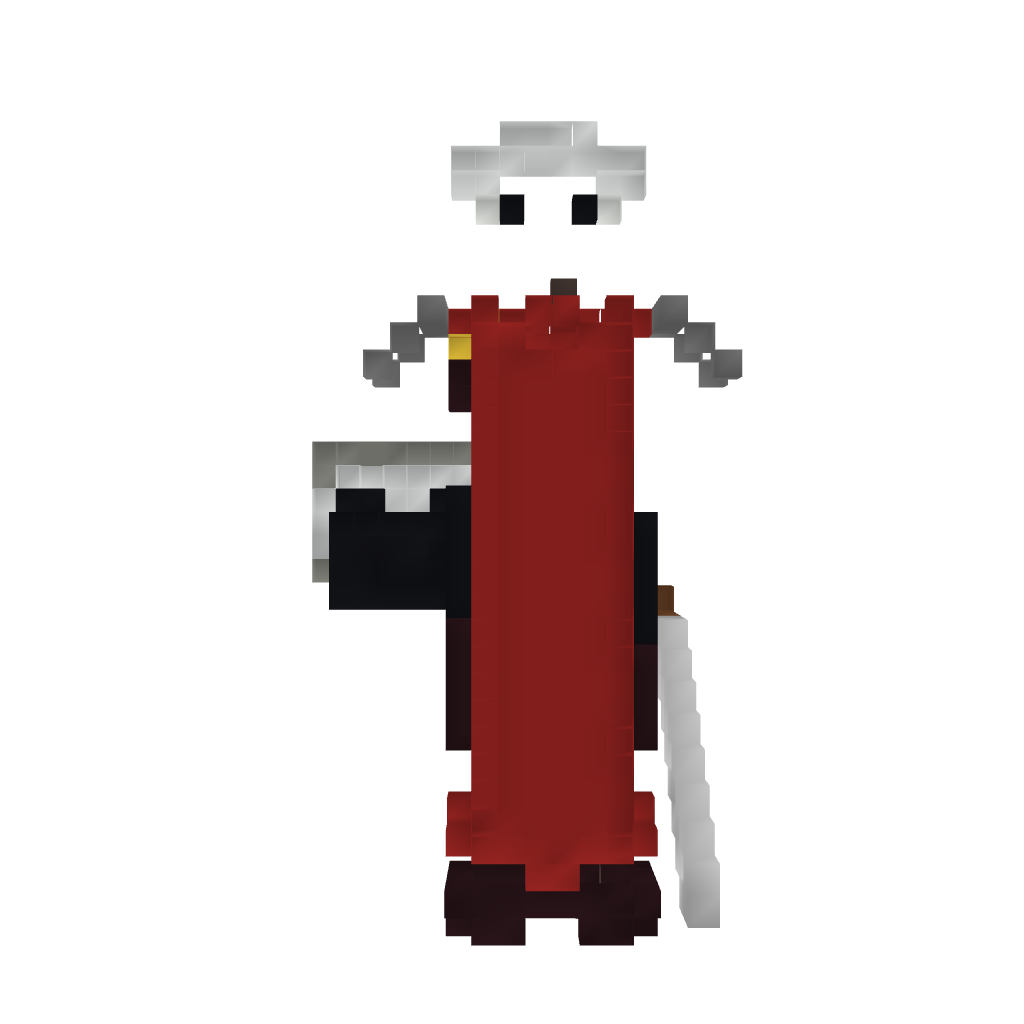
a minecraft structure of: Roman Statue